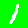
Digit: 1